Interaction volume radius: 10 \u00c5
Interaction volume height: 30 \u00c5
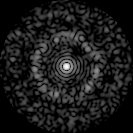
Disorder parameter: 0.8642